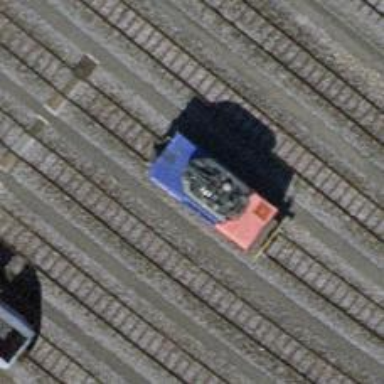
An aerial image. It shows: Single track railway in yard.